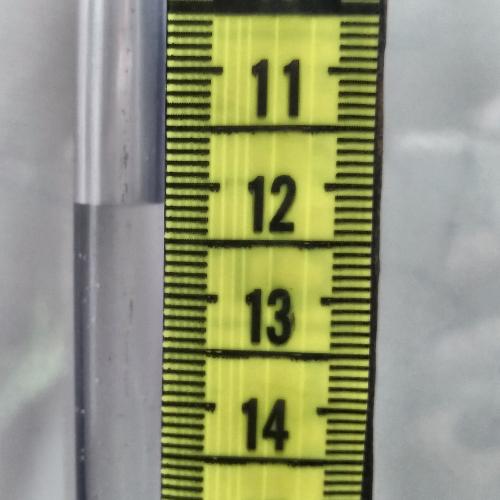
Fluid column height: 12.2 cm